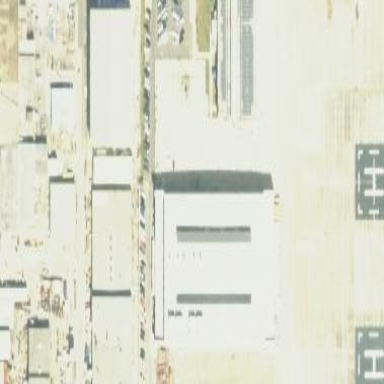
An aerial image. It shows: Hangar building.